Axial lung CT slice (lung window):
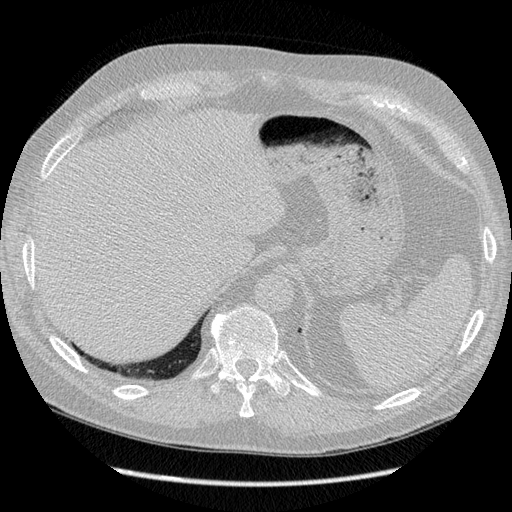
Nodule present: no